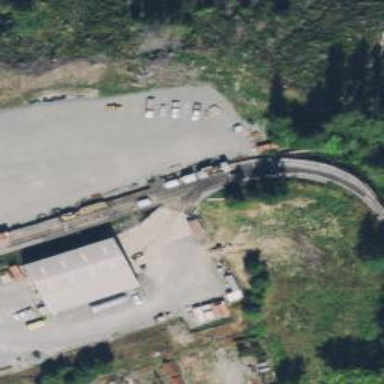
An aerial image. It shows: Narrow gauge railway.